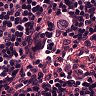
Metastatic tissue present: no